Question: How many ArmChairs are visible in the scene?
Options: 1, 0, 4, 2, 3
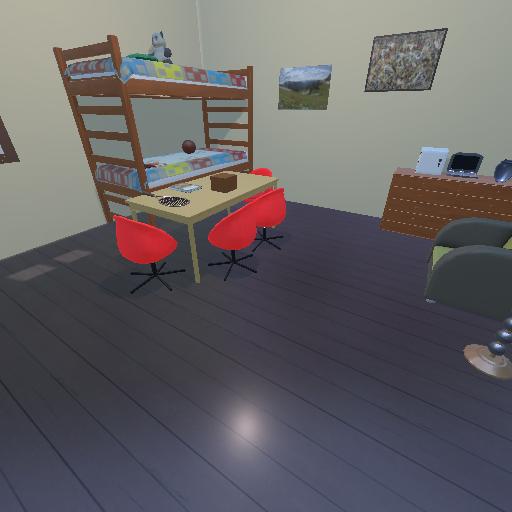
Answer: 1